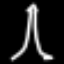
Label: The Eiffel Tower